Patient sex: F
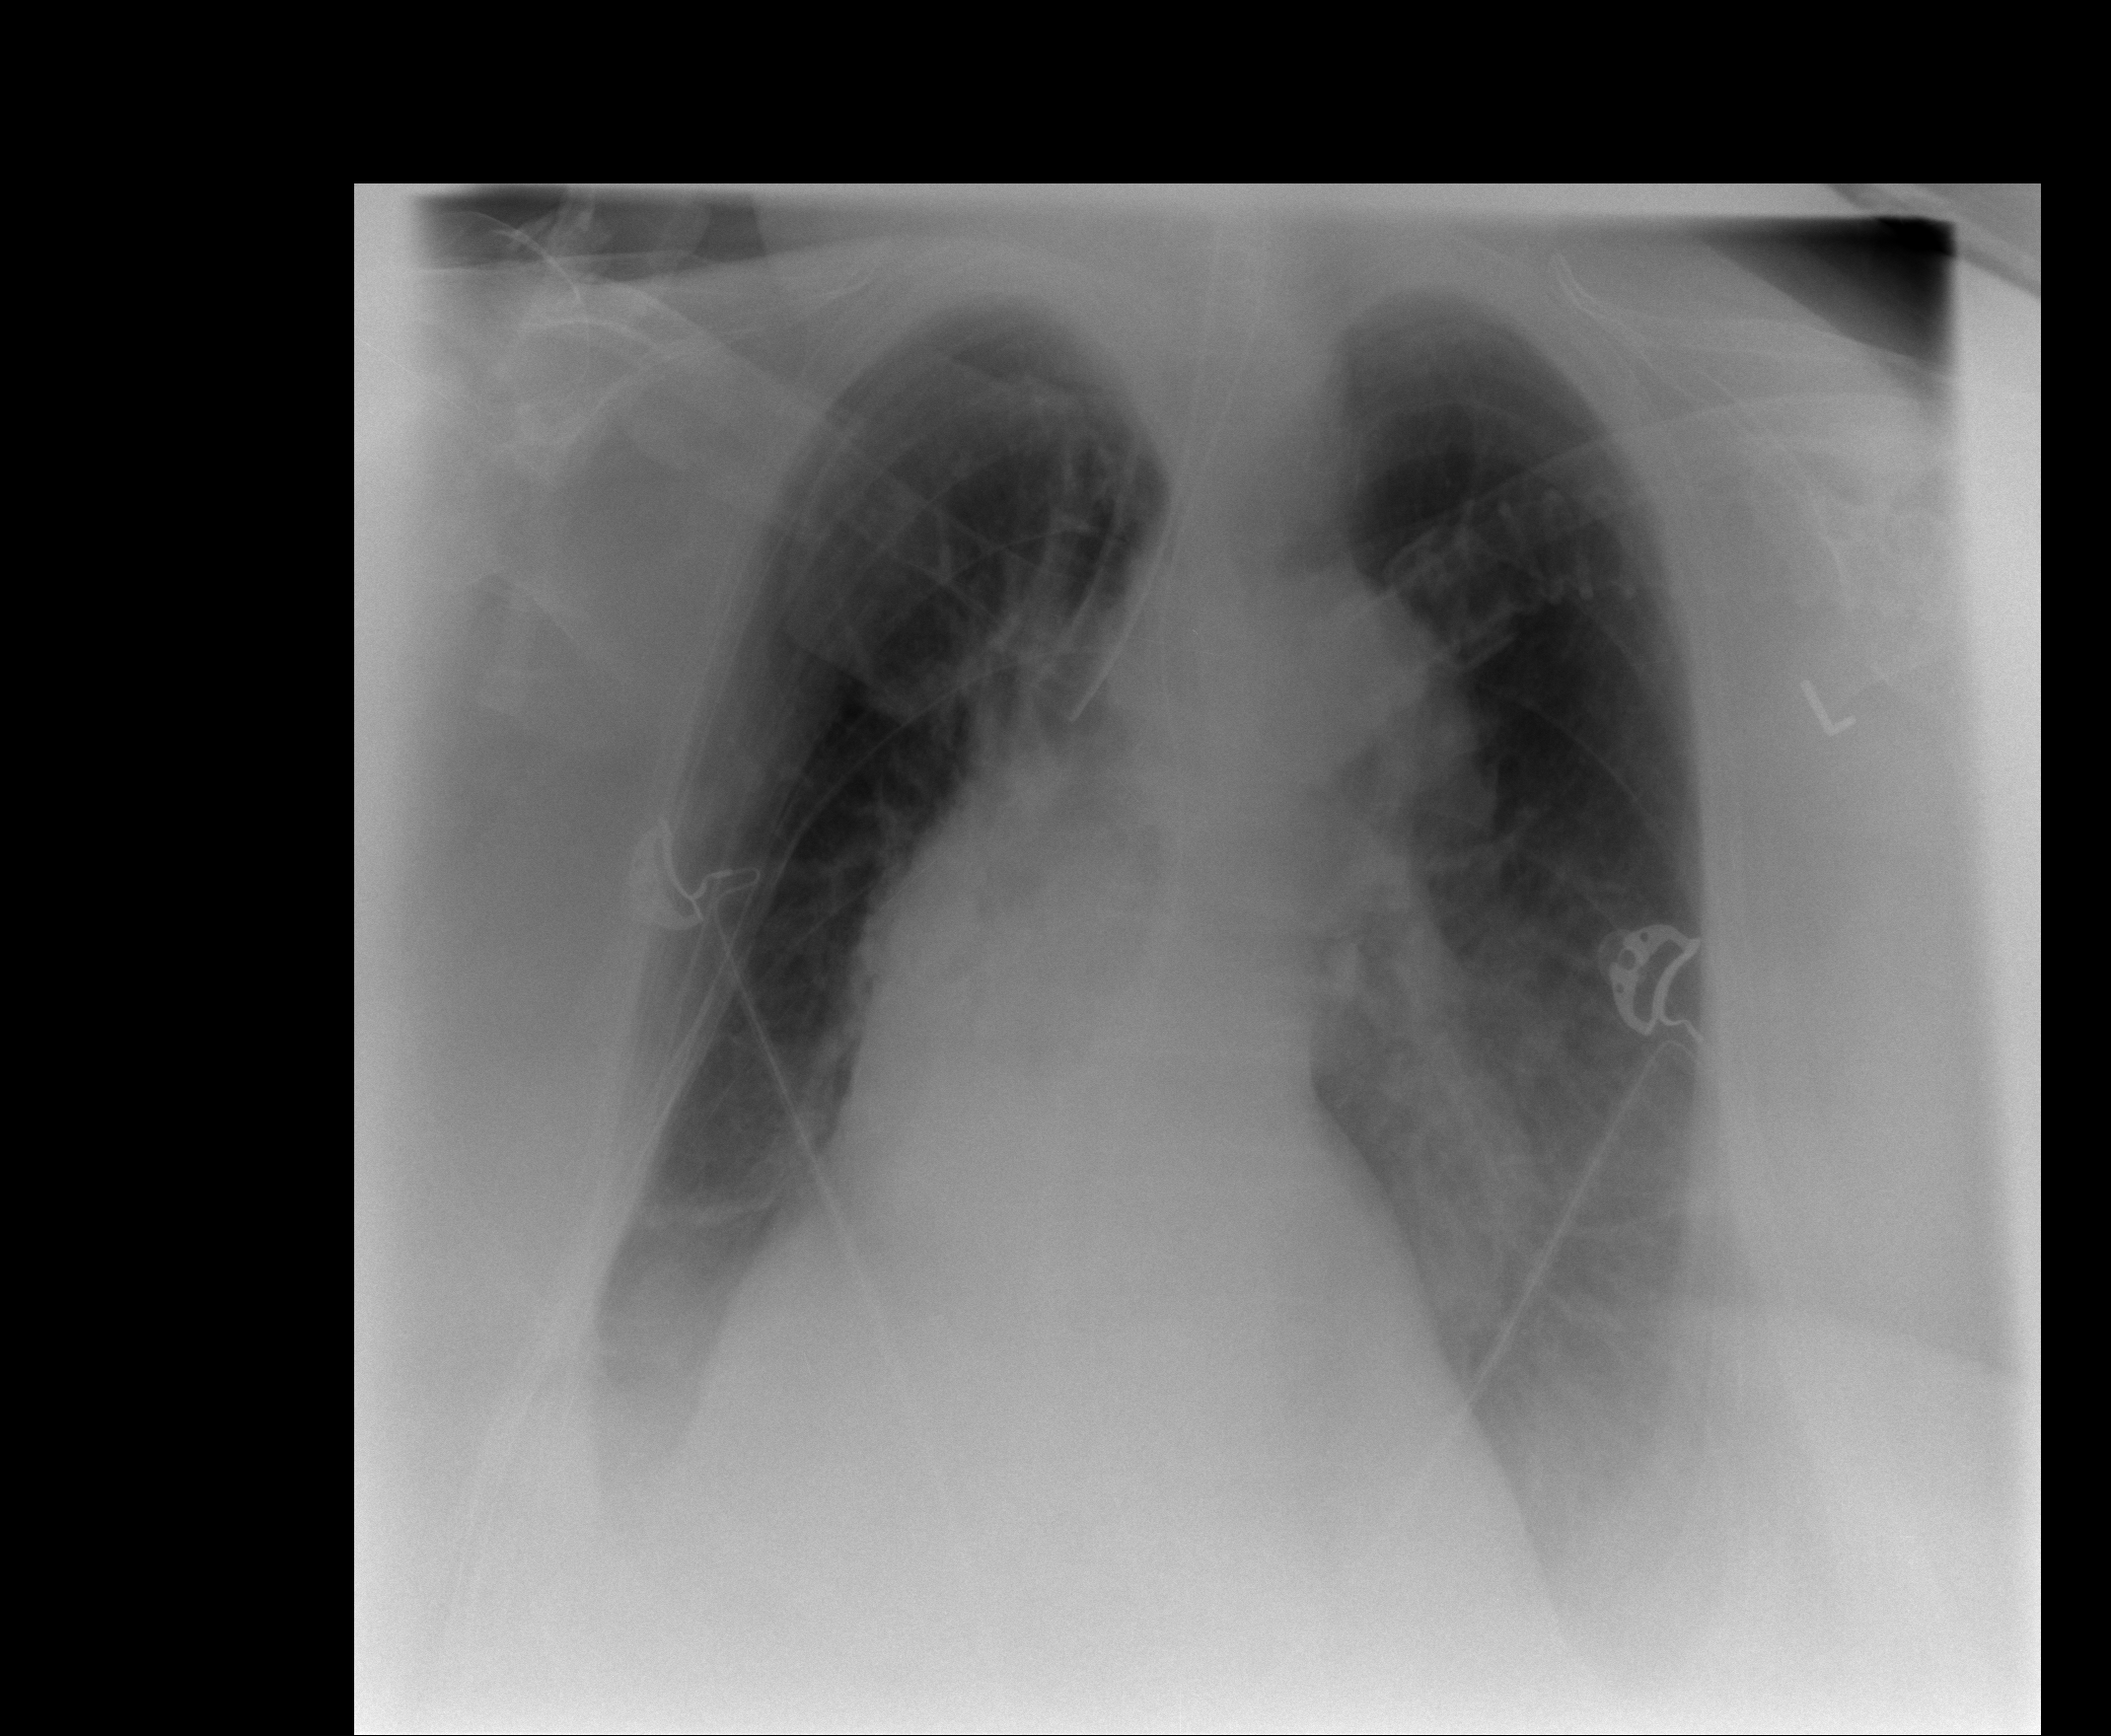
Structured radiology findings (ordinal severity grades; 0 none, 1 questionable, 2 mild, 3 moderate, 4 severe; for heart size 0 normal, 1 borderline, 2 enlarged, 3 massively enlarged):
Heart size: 2
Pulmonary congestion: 2
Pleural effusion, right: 2
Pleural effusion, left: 2
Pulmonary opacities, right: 0
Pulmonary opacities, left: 1
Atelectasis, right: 2
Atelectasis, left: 2